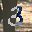
Label: 3